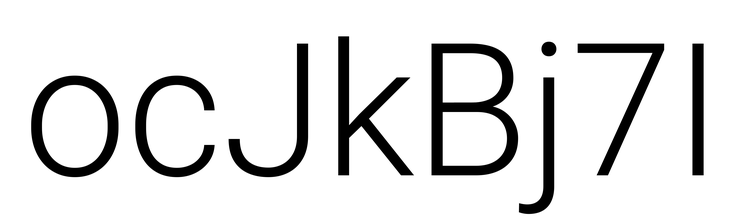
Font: Roboto_Light